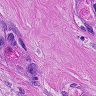
Metastatic tissue present: yes